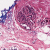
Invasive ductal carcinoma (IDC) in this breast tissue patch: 0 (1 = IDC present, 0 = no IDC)